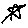
Label: star